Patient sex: F
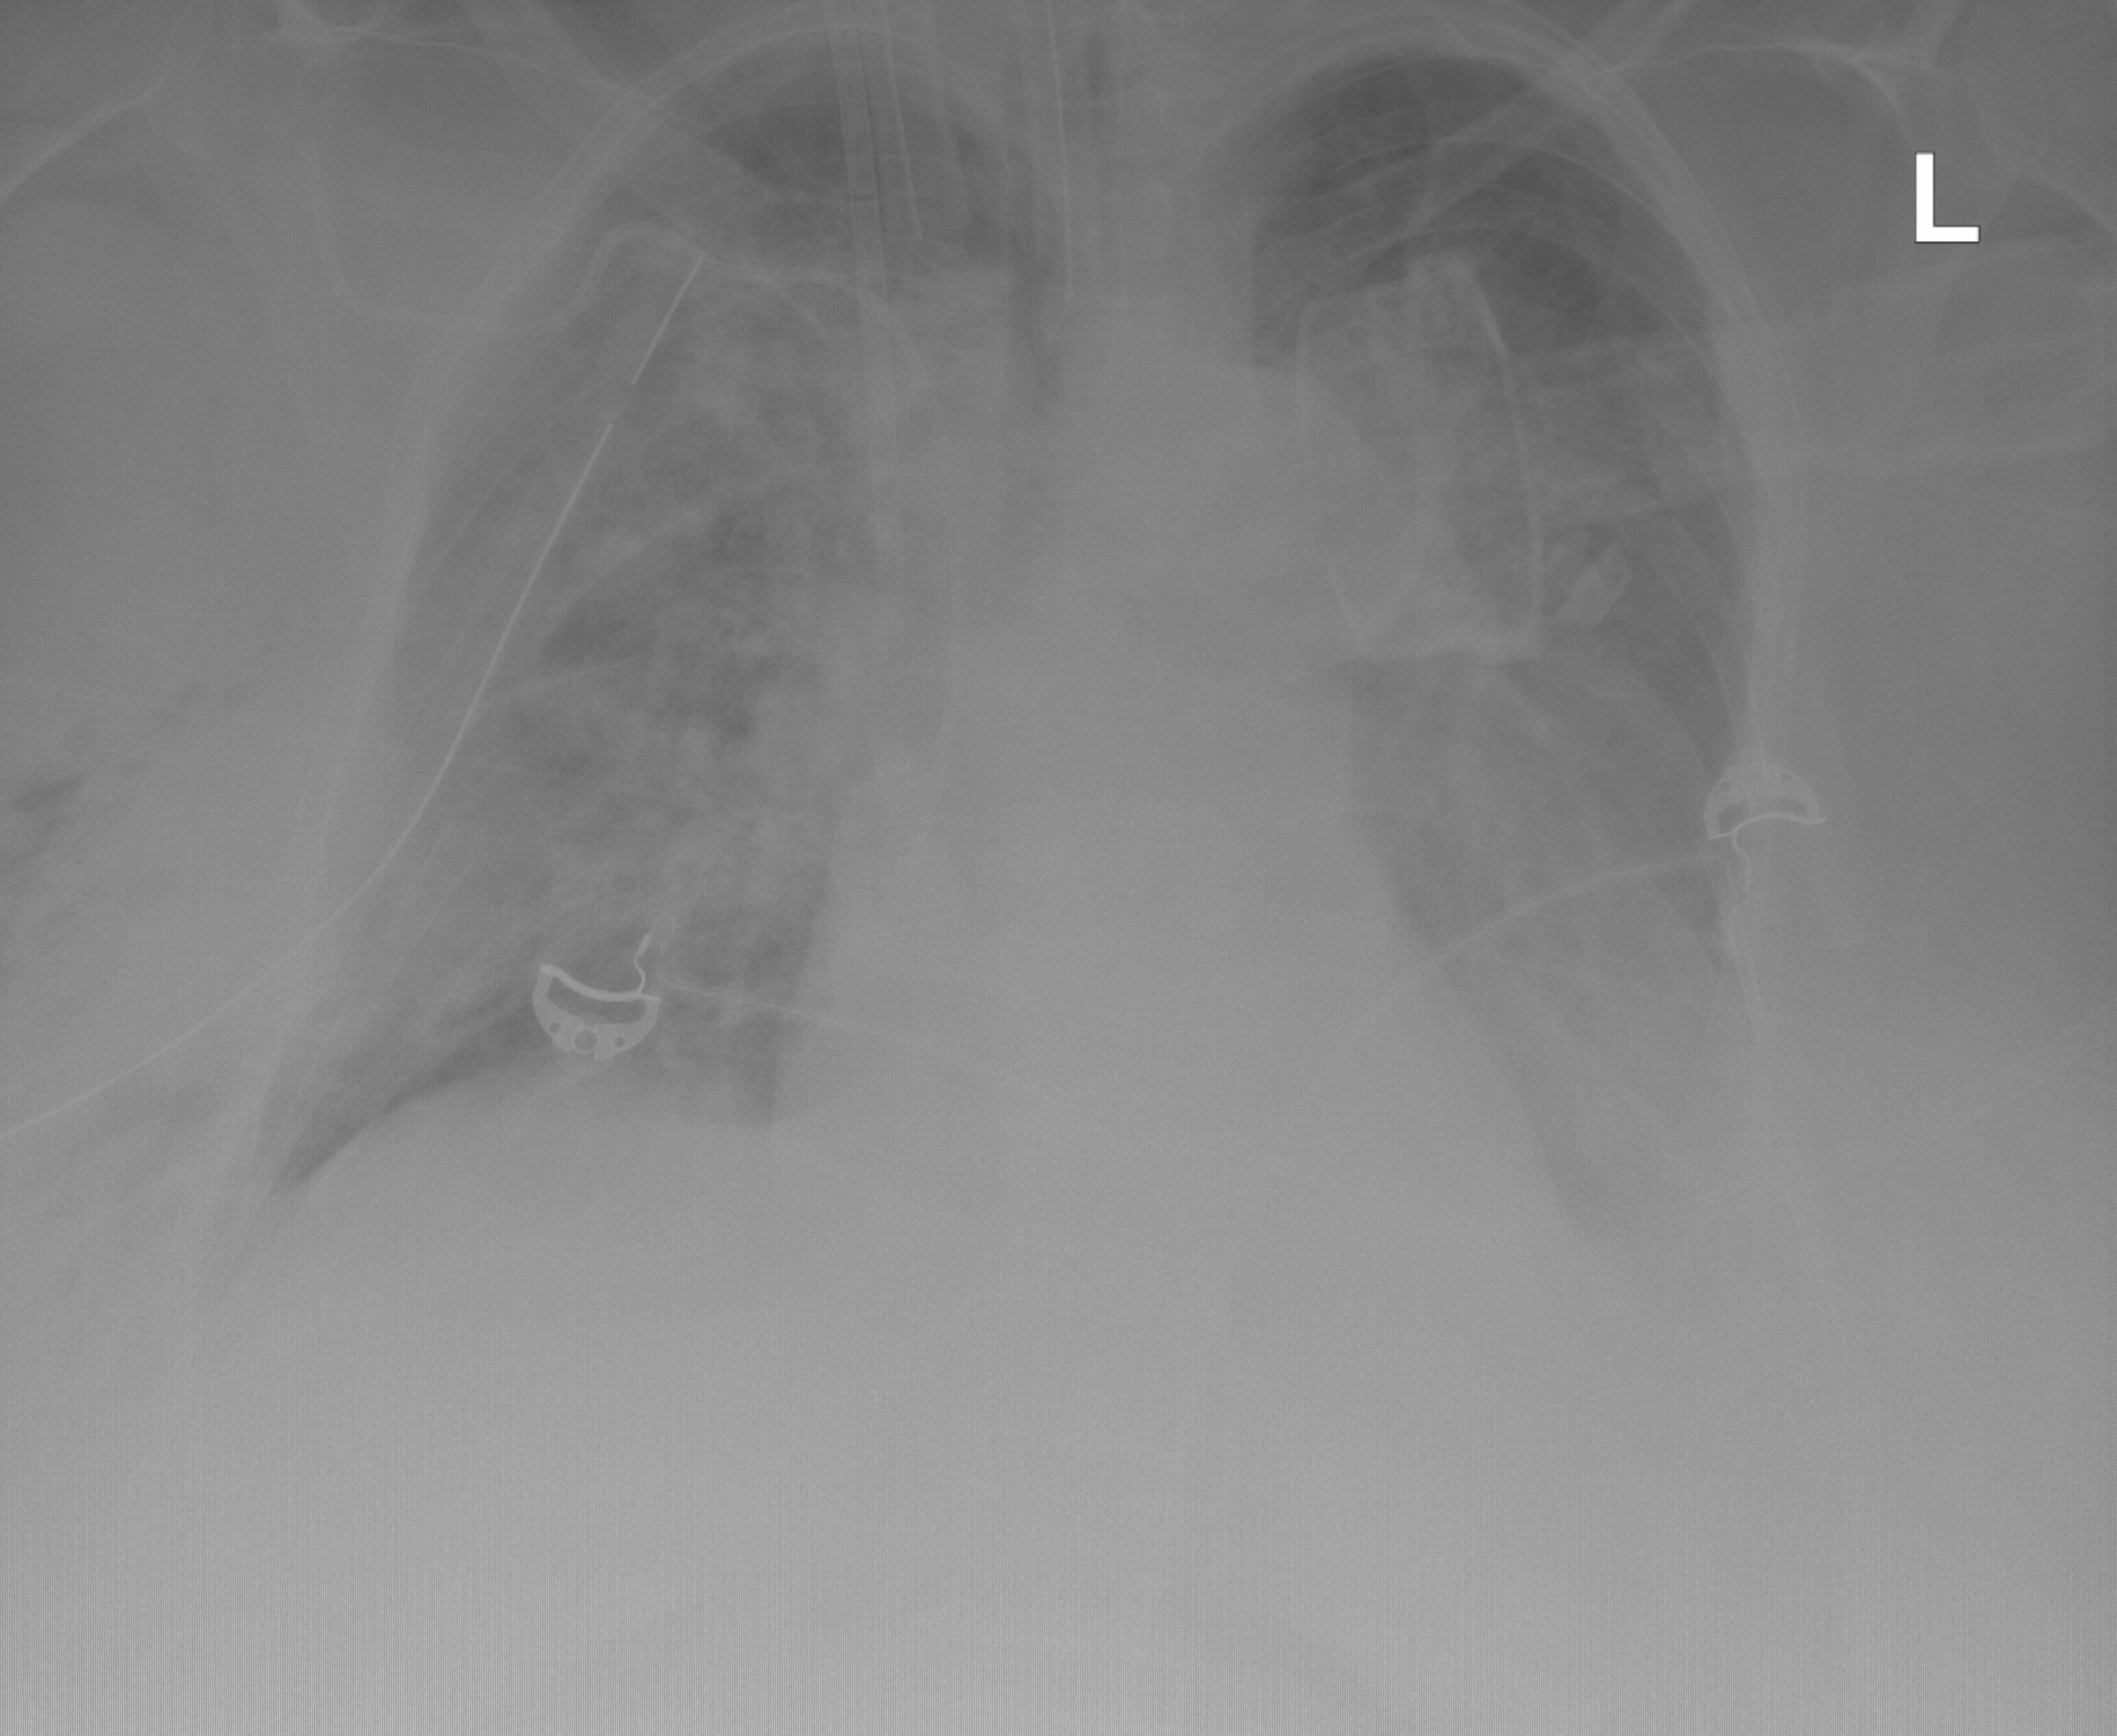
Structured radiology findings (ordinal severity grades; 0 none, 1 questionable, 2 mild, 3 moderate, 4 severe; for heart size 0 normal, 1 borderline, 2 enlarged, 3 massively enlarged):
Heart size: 0
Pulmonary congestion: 0
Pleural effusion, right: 0
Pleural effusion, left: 2
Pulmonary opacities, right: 3
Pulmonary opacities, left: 0
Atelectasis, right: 3
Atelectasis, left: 2